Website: crate-barrel
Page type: billing-address
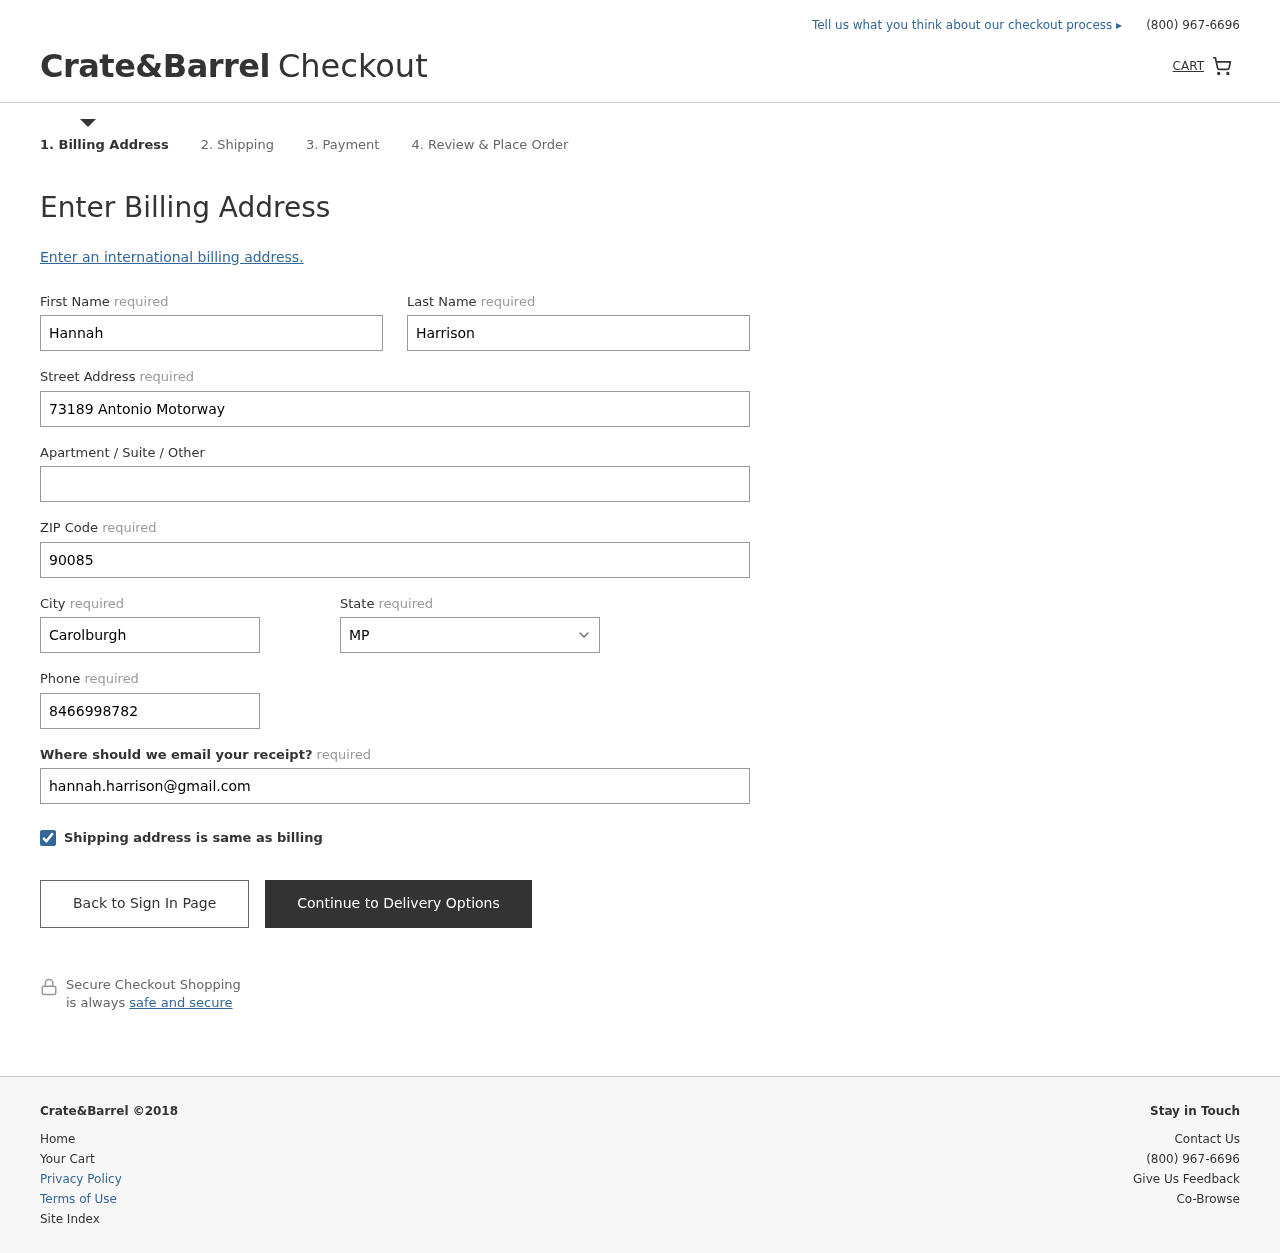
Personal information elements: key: PII_STATE
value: MP
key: PII_FIRSTNAME
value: Hannah
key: PII_LASTNAME
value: Harrison
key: PII_STREET
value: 73189 Antonio Motorway
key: PII_POSTCODE
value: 90085
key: PII_CITY
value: Carolburgh
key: PII_PHONE
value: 8466998782
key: PII_EMAIL
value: hannah.harrison@gmail.com